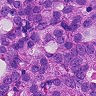
Metastatic tissue present: yes